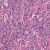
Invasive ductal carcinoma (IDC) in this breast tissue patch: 1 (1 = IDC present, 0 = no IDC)